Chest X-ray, PA view. Patient: 31 years old, sex M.
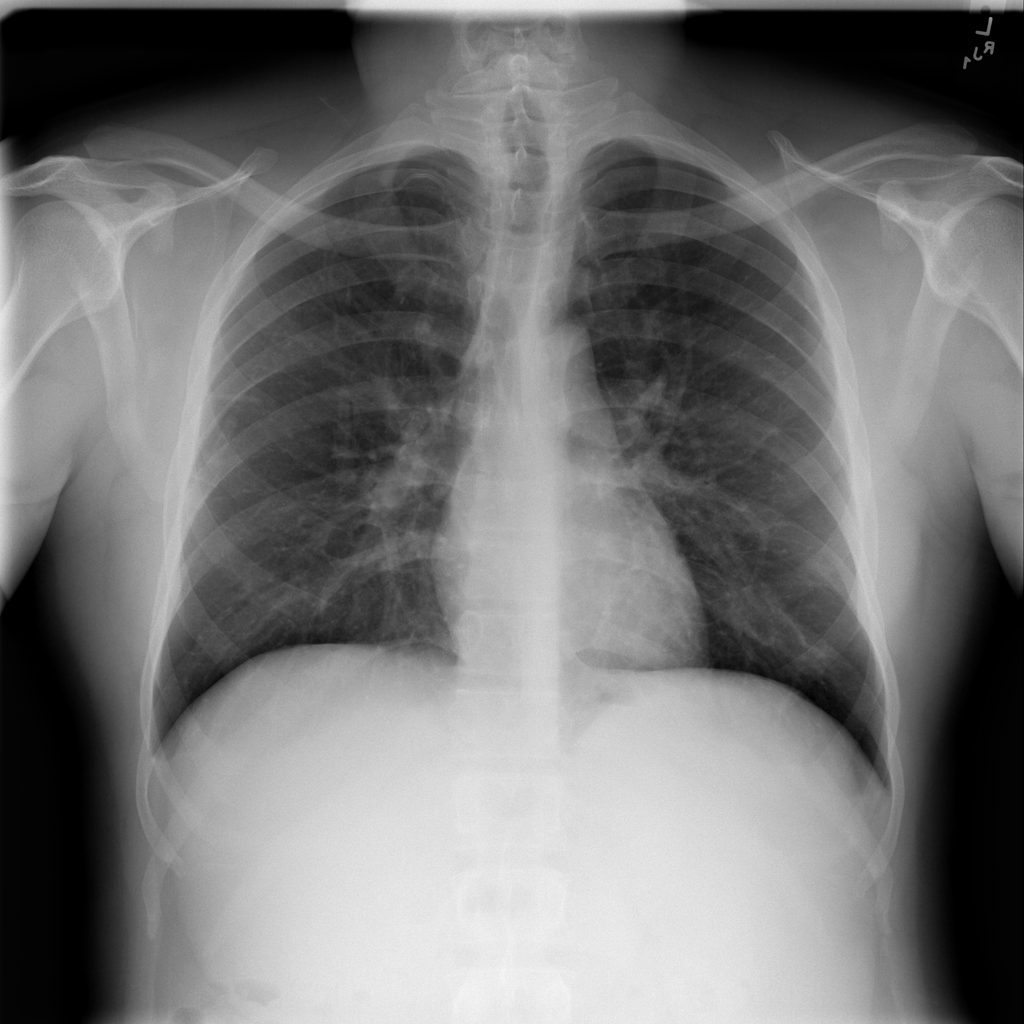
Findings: No Finding